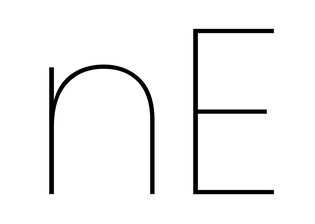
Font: Poppins-Thin